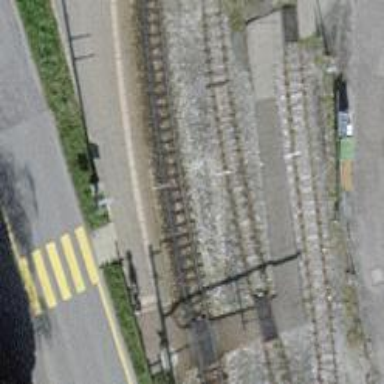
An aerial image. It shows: Narrow gauge railway siding with one track. The railway line is electrified with contact line.